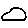
Label: circle